This time-domain trace was recorded on a rotor test rig. Determine the machine's mechanical condition. Answer with exactly one of: normal, misalignment, unbalance, looseness.
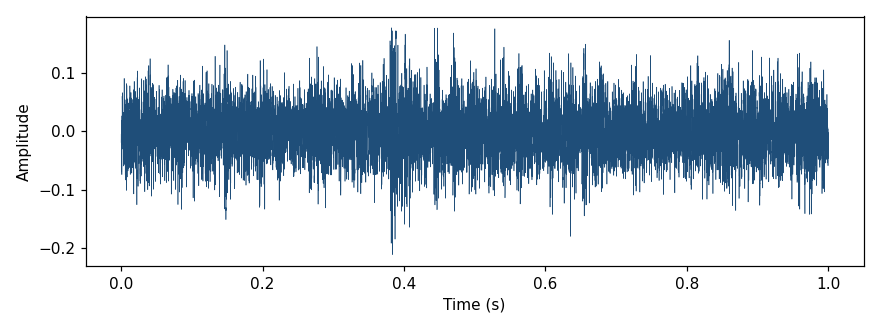
Answer: normal